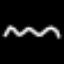
Label: squiggle